Question: I've just installed Visual Studio 2010 on my home computer and as pictured below, the icon displays with the UAC shield.

This is of course not an issue, but is this normal behaviour on an administrator account with UAC turned off? I don't recall having this on my work machine.
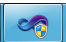
Answer: Yes, that is the correct behavior as recommended by Microsoft's User Account Control Guidlines. The relevant part is under the "<URL>" guidelines section and states:
> Display the UAC shield even if User Account Control has been turned
off or the user is using the Built-in Administrator account.
Consistently displaying the UAC shield is easier to program, and
provides users with information about the nature of the task.
You can read the whole document here: <URL>.